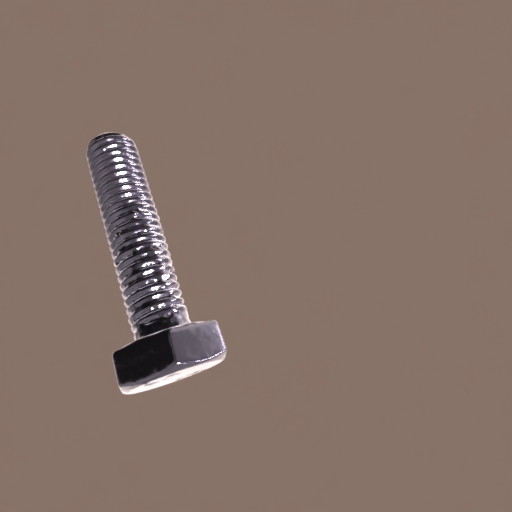
Label: bolt